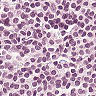
Metastatic tissue present: no